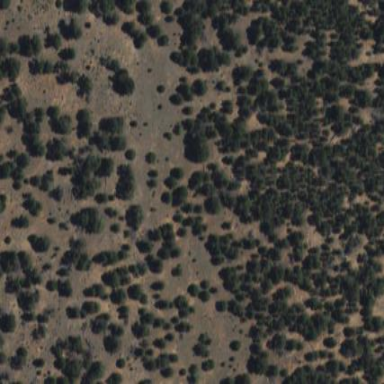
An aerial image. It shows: Area covered in scrub vegetation.